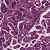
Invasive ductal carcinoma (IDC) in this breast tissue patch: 1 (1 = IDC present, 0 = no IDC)